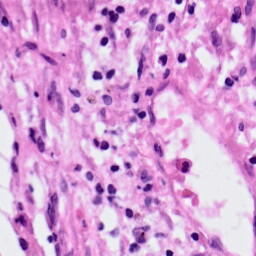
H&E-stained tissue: Lung